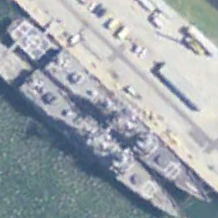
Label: cruiser